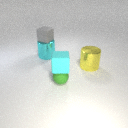
small green rubber sphere in front of large cyan metal cylinder